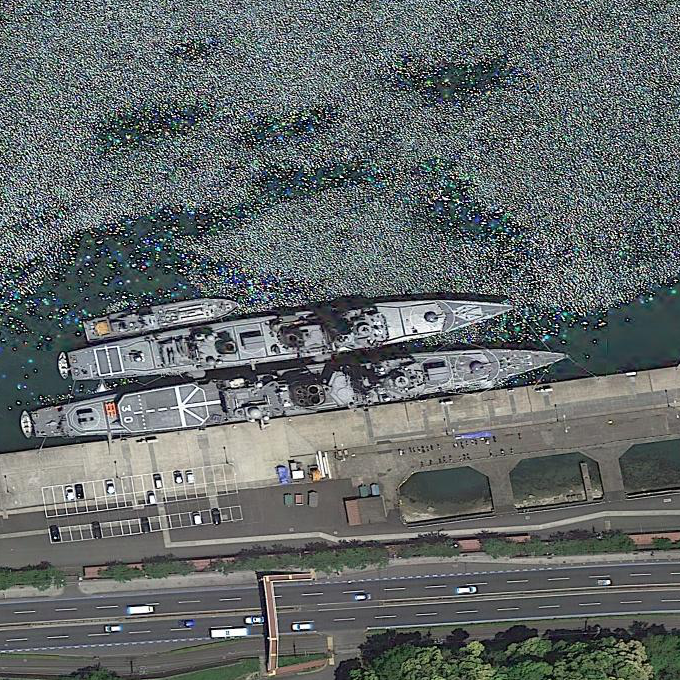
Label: Abukuma-class_frigate